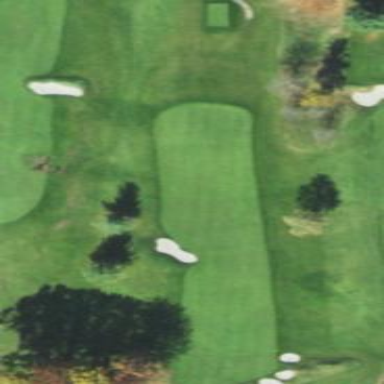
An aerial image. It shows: Golf pitch for leisure land.